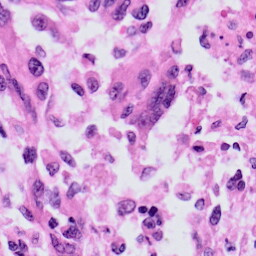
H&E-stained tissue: Skin